Interaction volume radius: 5 \u00c5
Interaction volume height: 10 \u00c5
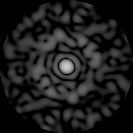
Disorder parameter: 0.7956